Interaction volume radius: 5 \u00c5
Interaction volume height: 10 \u00c5
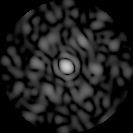
Disorder parameter: 0.8859